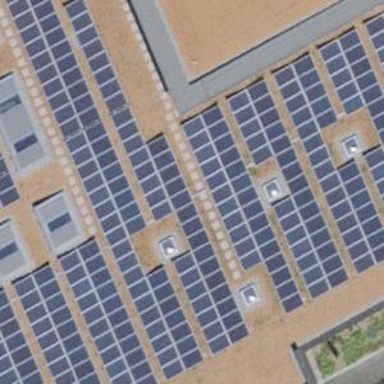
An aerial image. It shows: Solar power generator using photovoltaic panels.